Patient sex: M
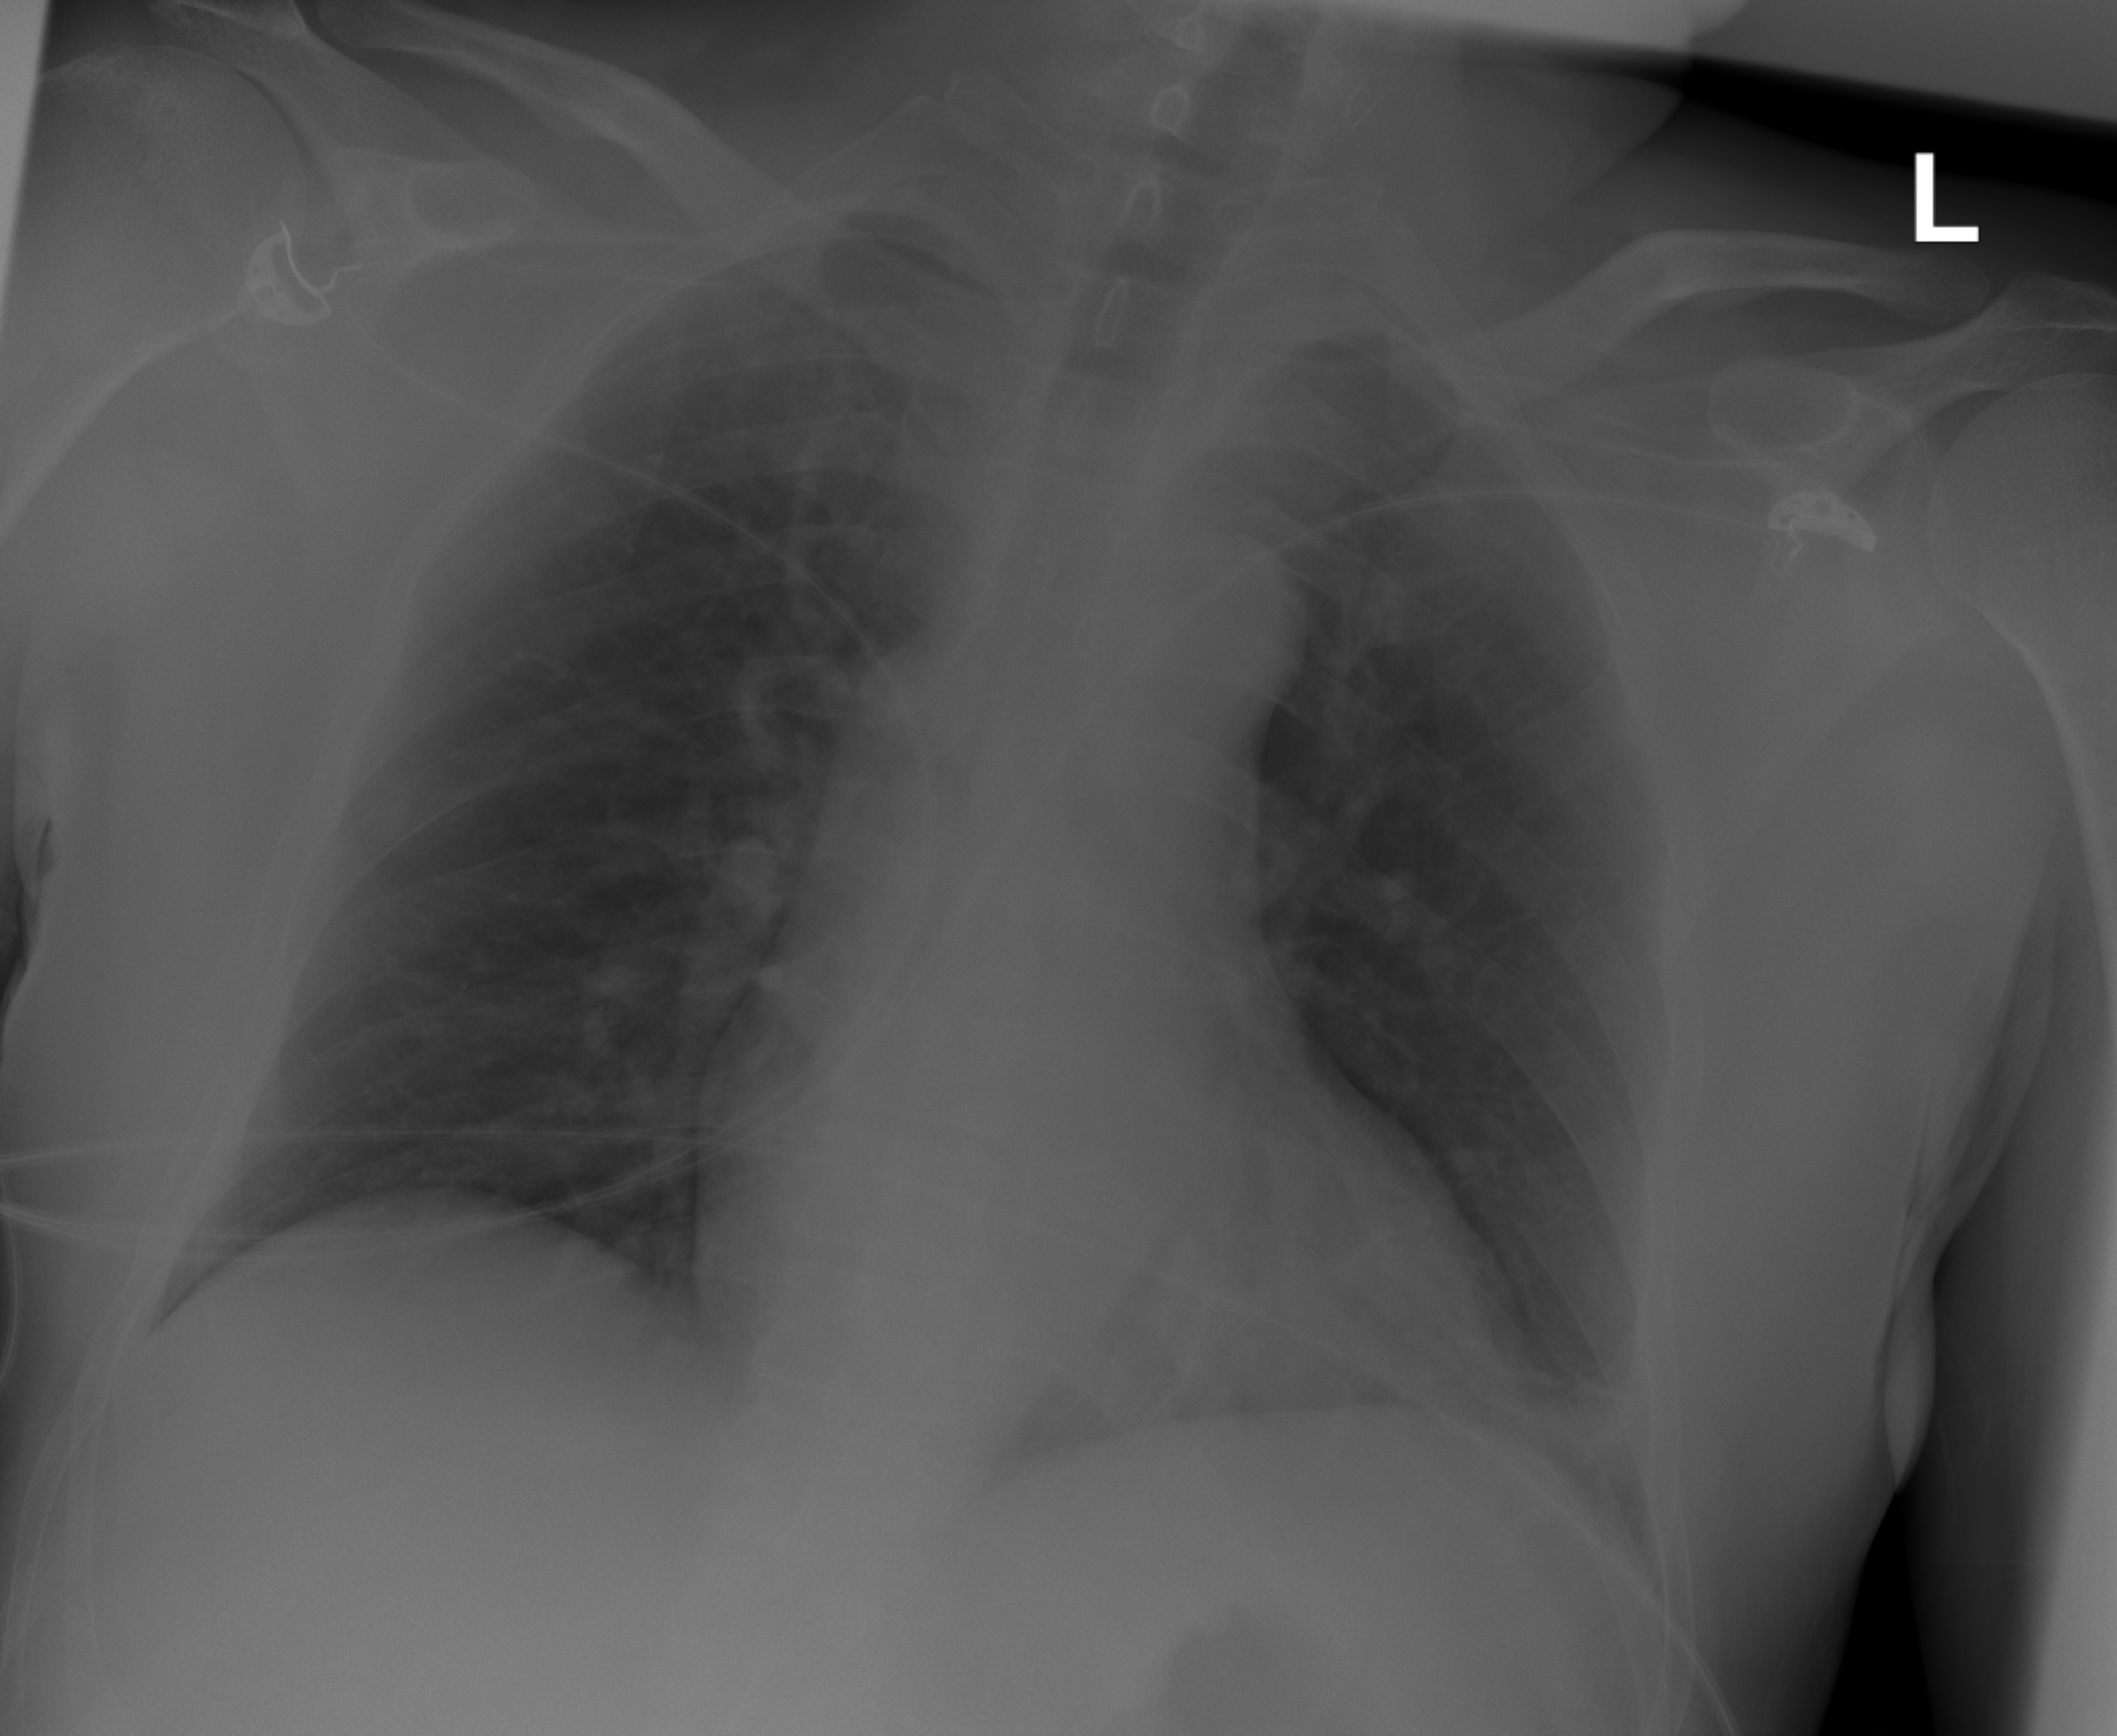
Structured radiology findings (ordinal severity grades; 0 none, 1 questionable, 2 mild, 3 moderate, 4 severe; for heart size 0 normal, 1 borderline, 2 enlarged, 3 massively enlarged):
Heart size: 0
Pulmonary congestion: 0
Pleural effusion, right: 0
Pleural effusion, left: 0
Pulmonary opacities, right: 0
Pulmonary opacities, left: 0
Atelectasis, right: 0
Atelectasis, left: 2